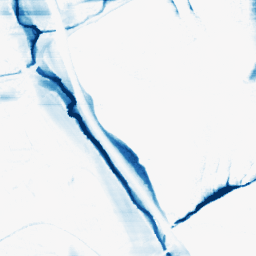
Category: morphological
Decomposition family: morphological_rect
Decomposition parameters: operation: closing
width: 50
height: 5
Upsampling method: cubic_catmull_rom
Upsampling parameters: scale: 4
Upsampling scale: 4